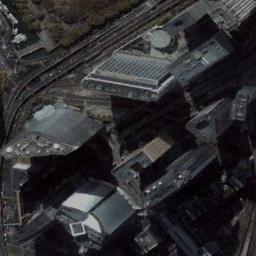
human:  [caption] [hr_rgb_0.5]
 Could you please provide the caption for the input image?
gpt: The commercial area is near the road with many cars .

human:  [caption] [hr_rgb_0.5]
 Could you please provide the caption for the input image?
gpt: There is a parking lot next to the building .

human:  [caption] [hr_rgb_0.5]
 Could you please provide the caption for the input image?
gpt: A commercial area has some high-rise buildings and a road beside .

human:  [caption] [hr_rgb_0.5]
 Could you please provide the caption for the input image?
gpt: In a commercial district there are several tall buildings of different shapes and several roads with many cars .

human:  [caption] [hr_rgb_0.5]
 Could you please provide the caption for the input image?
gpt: There are some skyscrapers on a commercial area .